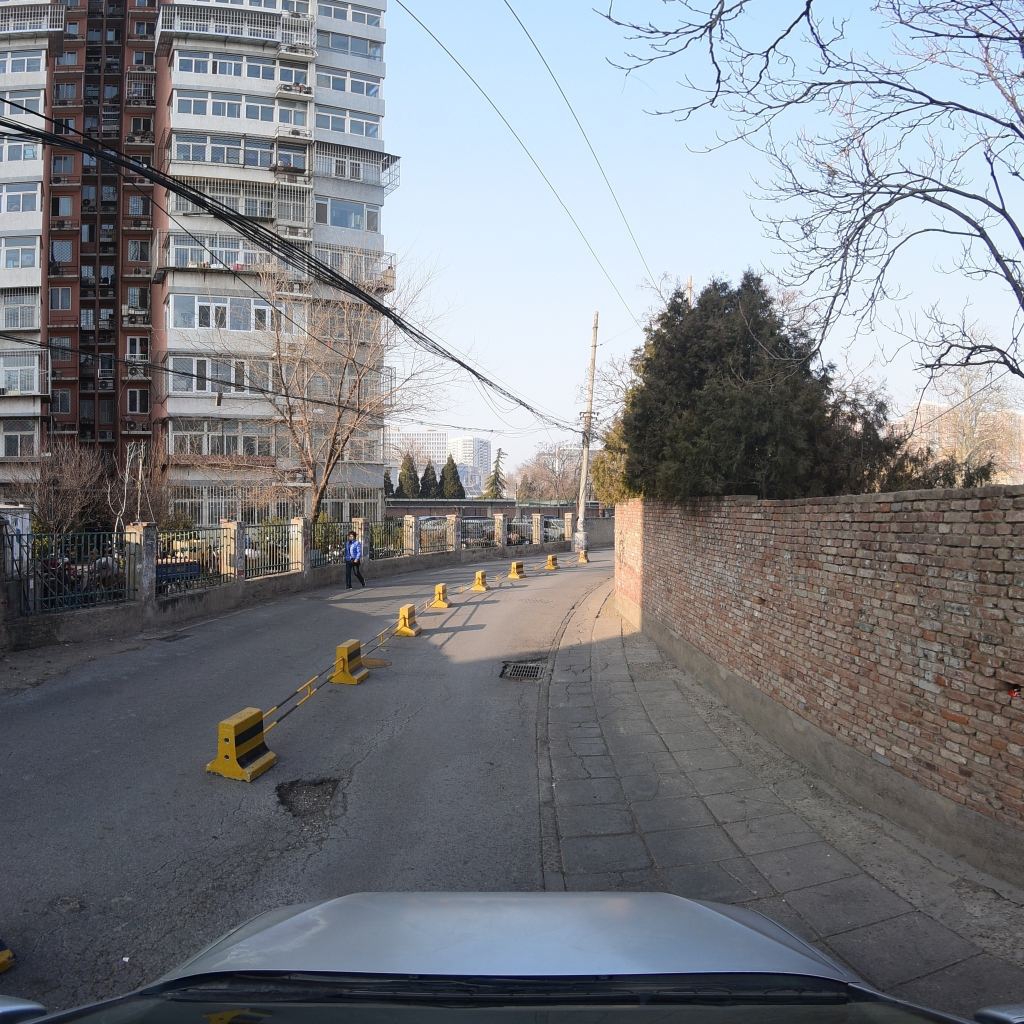
Region: Fengtai
Road damage annotations: alligator crack, pothole, pothole, longitudinal crack